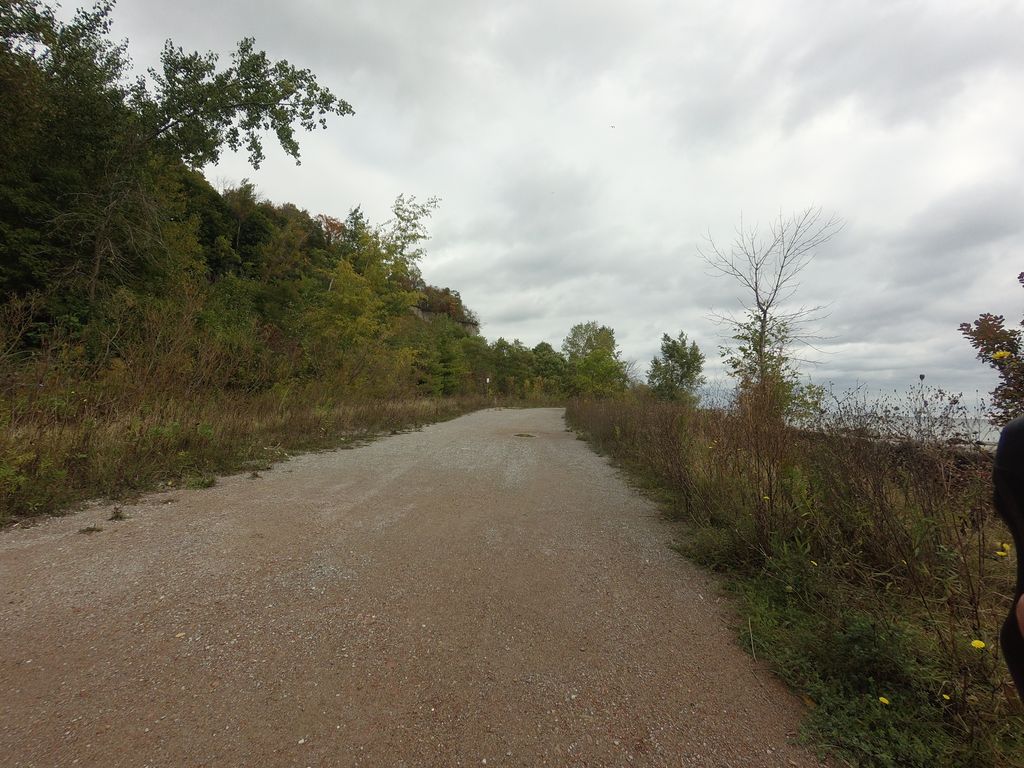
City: toronto